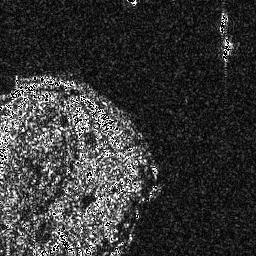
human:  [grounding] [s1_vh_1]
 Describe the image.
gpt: In the satellite image, there is  <ref>2 small ship </ref> <box>[[85, 3, 89, 12, 0], [85, 14, 91, 23, 0]]</box> located at top right.